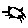
Label: cat